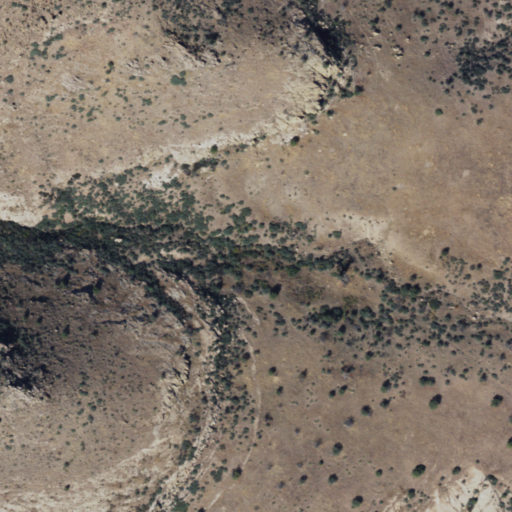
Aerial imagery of valley in Arizona named Hole in the Wall containing shrub and grassland